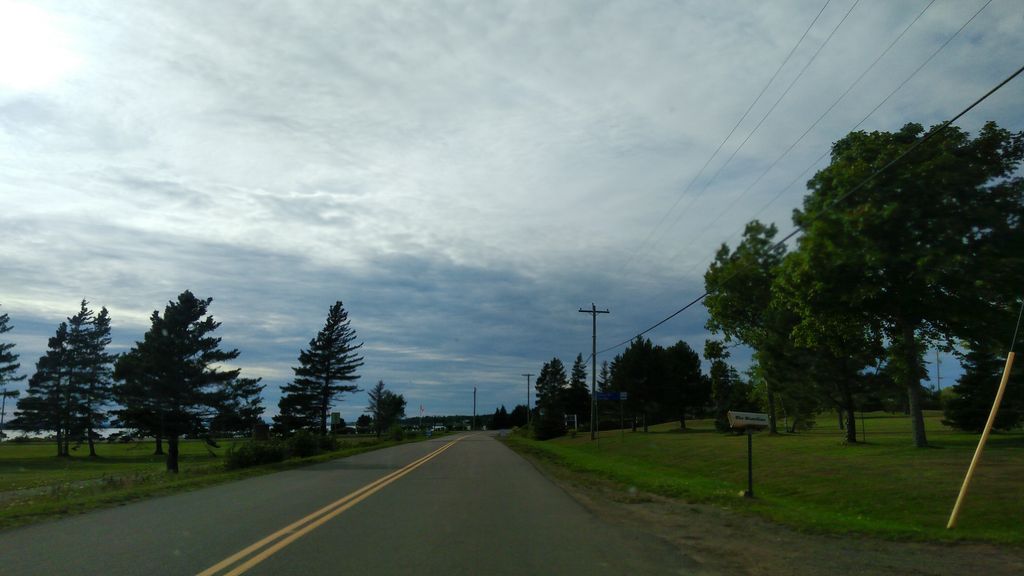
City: charlottetown